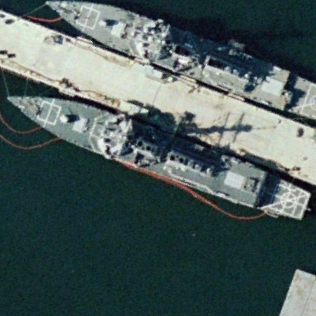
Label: destroyer